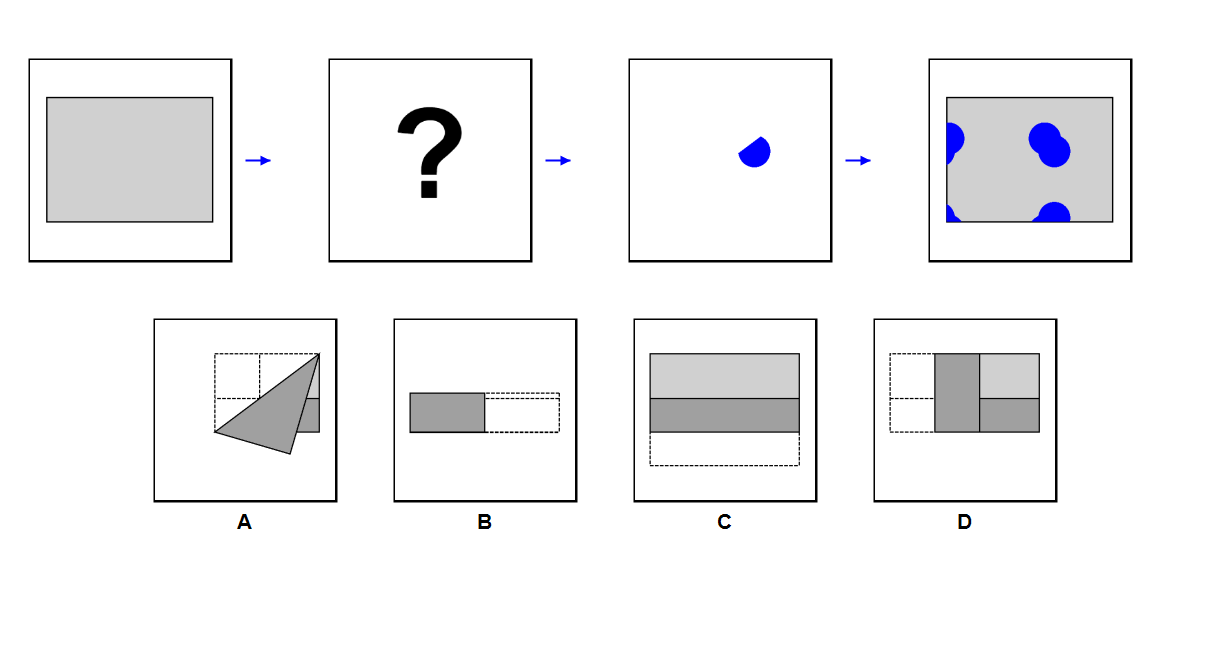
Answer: B